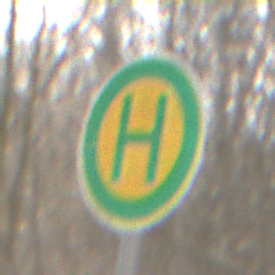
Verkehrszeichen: Haltestelle
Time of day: MorningAfternoon
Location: Outdoor (Nature)
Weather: Clear
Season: Winter
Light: Natural